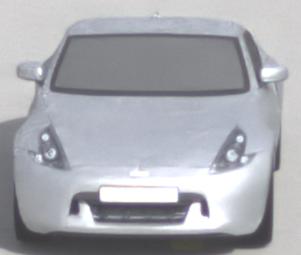
Make: Nissan
Model: 370Z Coupé
Detailed model: 370Z (Z34) Coupé
Model produced from: 2009/12
Model produced until: 2013/03
Doors: 3
Color: white
Road condition: dry road
Daytime: morning or afternoon
Contrast: low contrast